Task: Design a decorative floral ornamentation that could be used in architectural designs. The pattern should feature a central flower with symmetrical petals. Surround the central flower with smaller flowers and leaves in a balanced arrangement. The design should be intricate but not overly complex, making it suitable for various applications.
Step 1577:
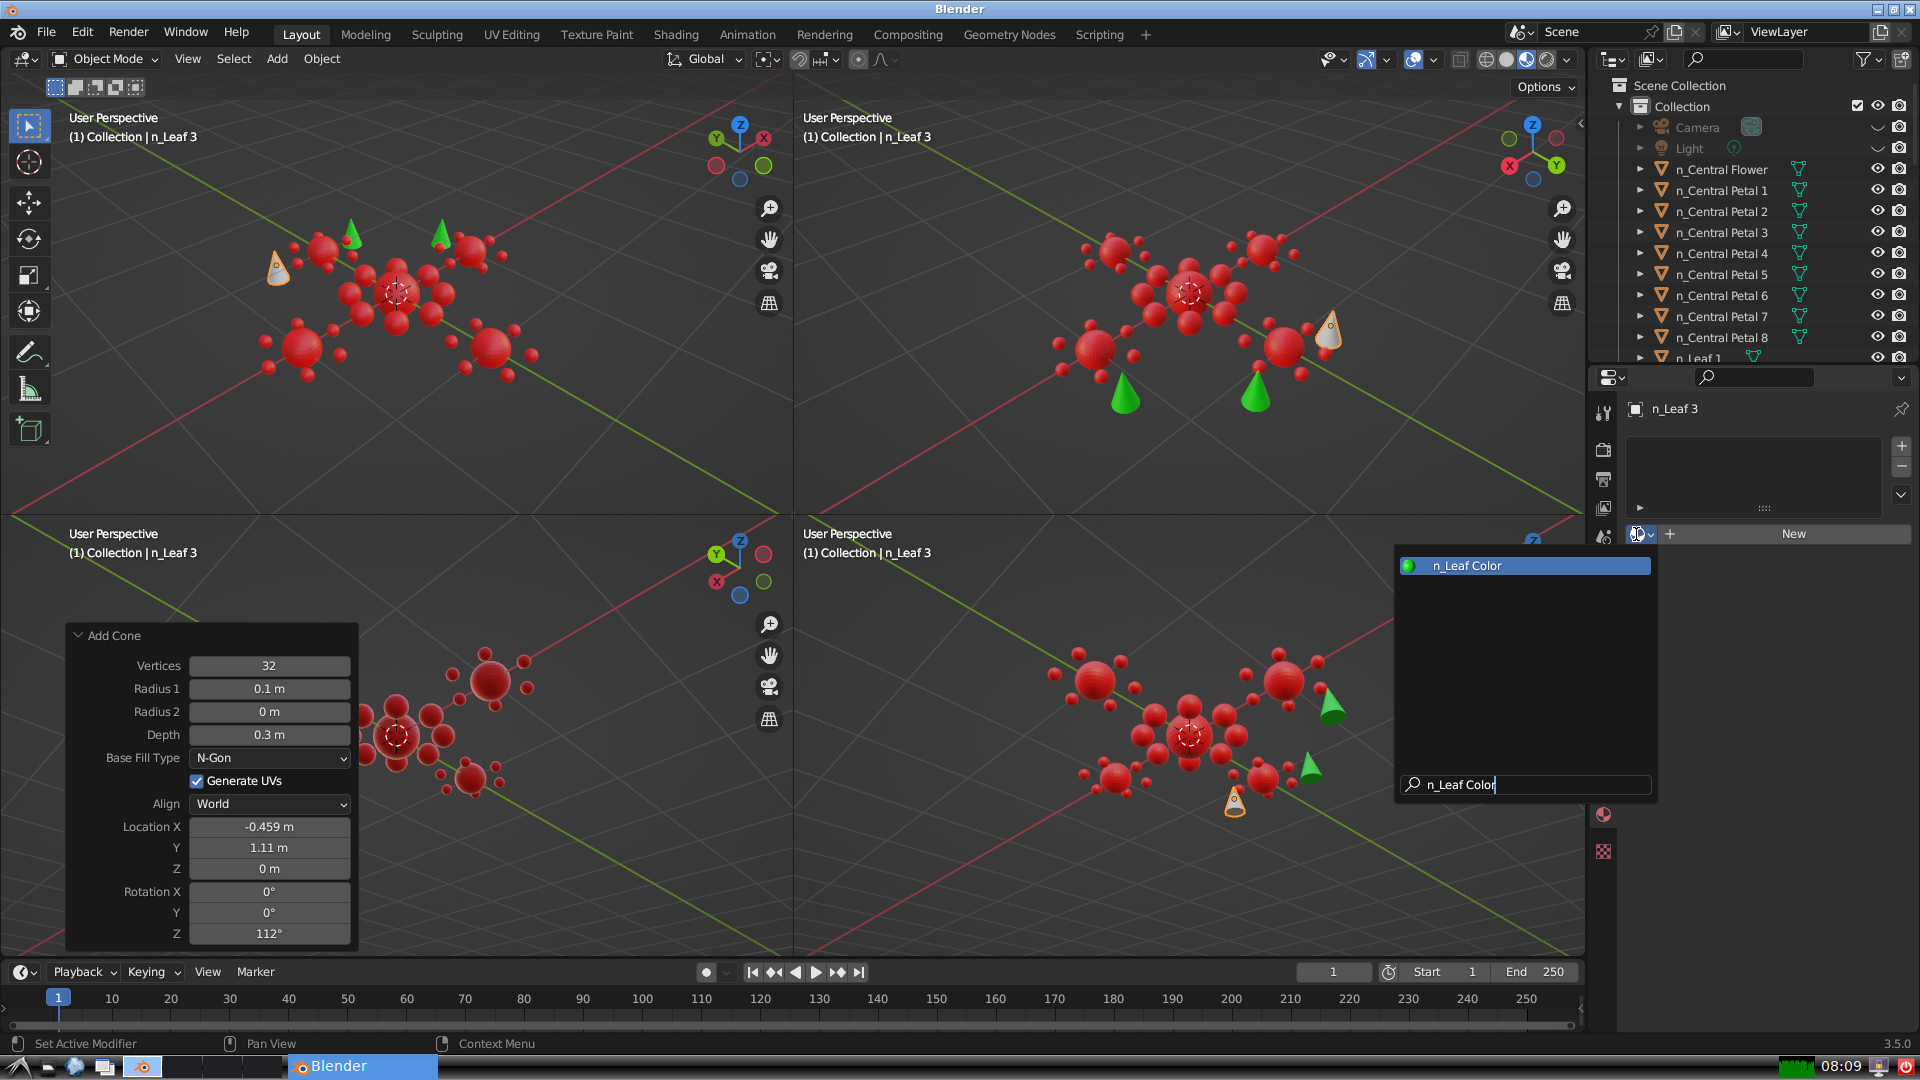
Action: {"key_press": ['Return']}